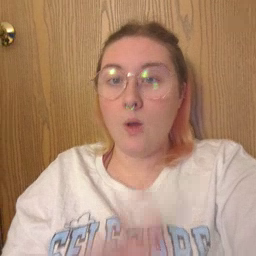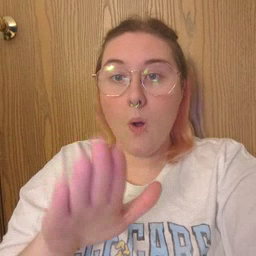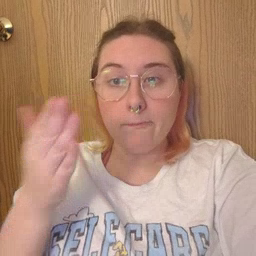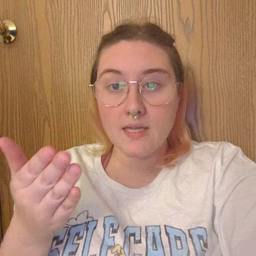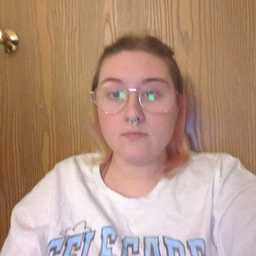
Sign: open